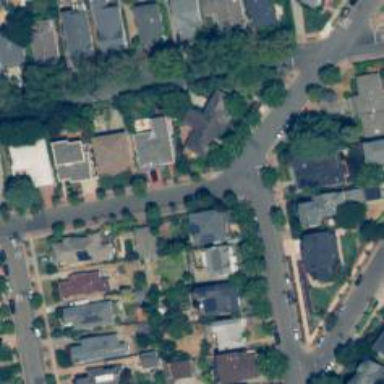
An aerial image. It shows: Residential road with separate sidewalk.